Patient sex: M
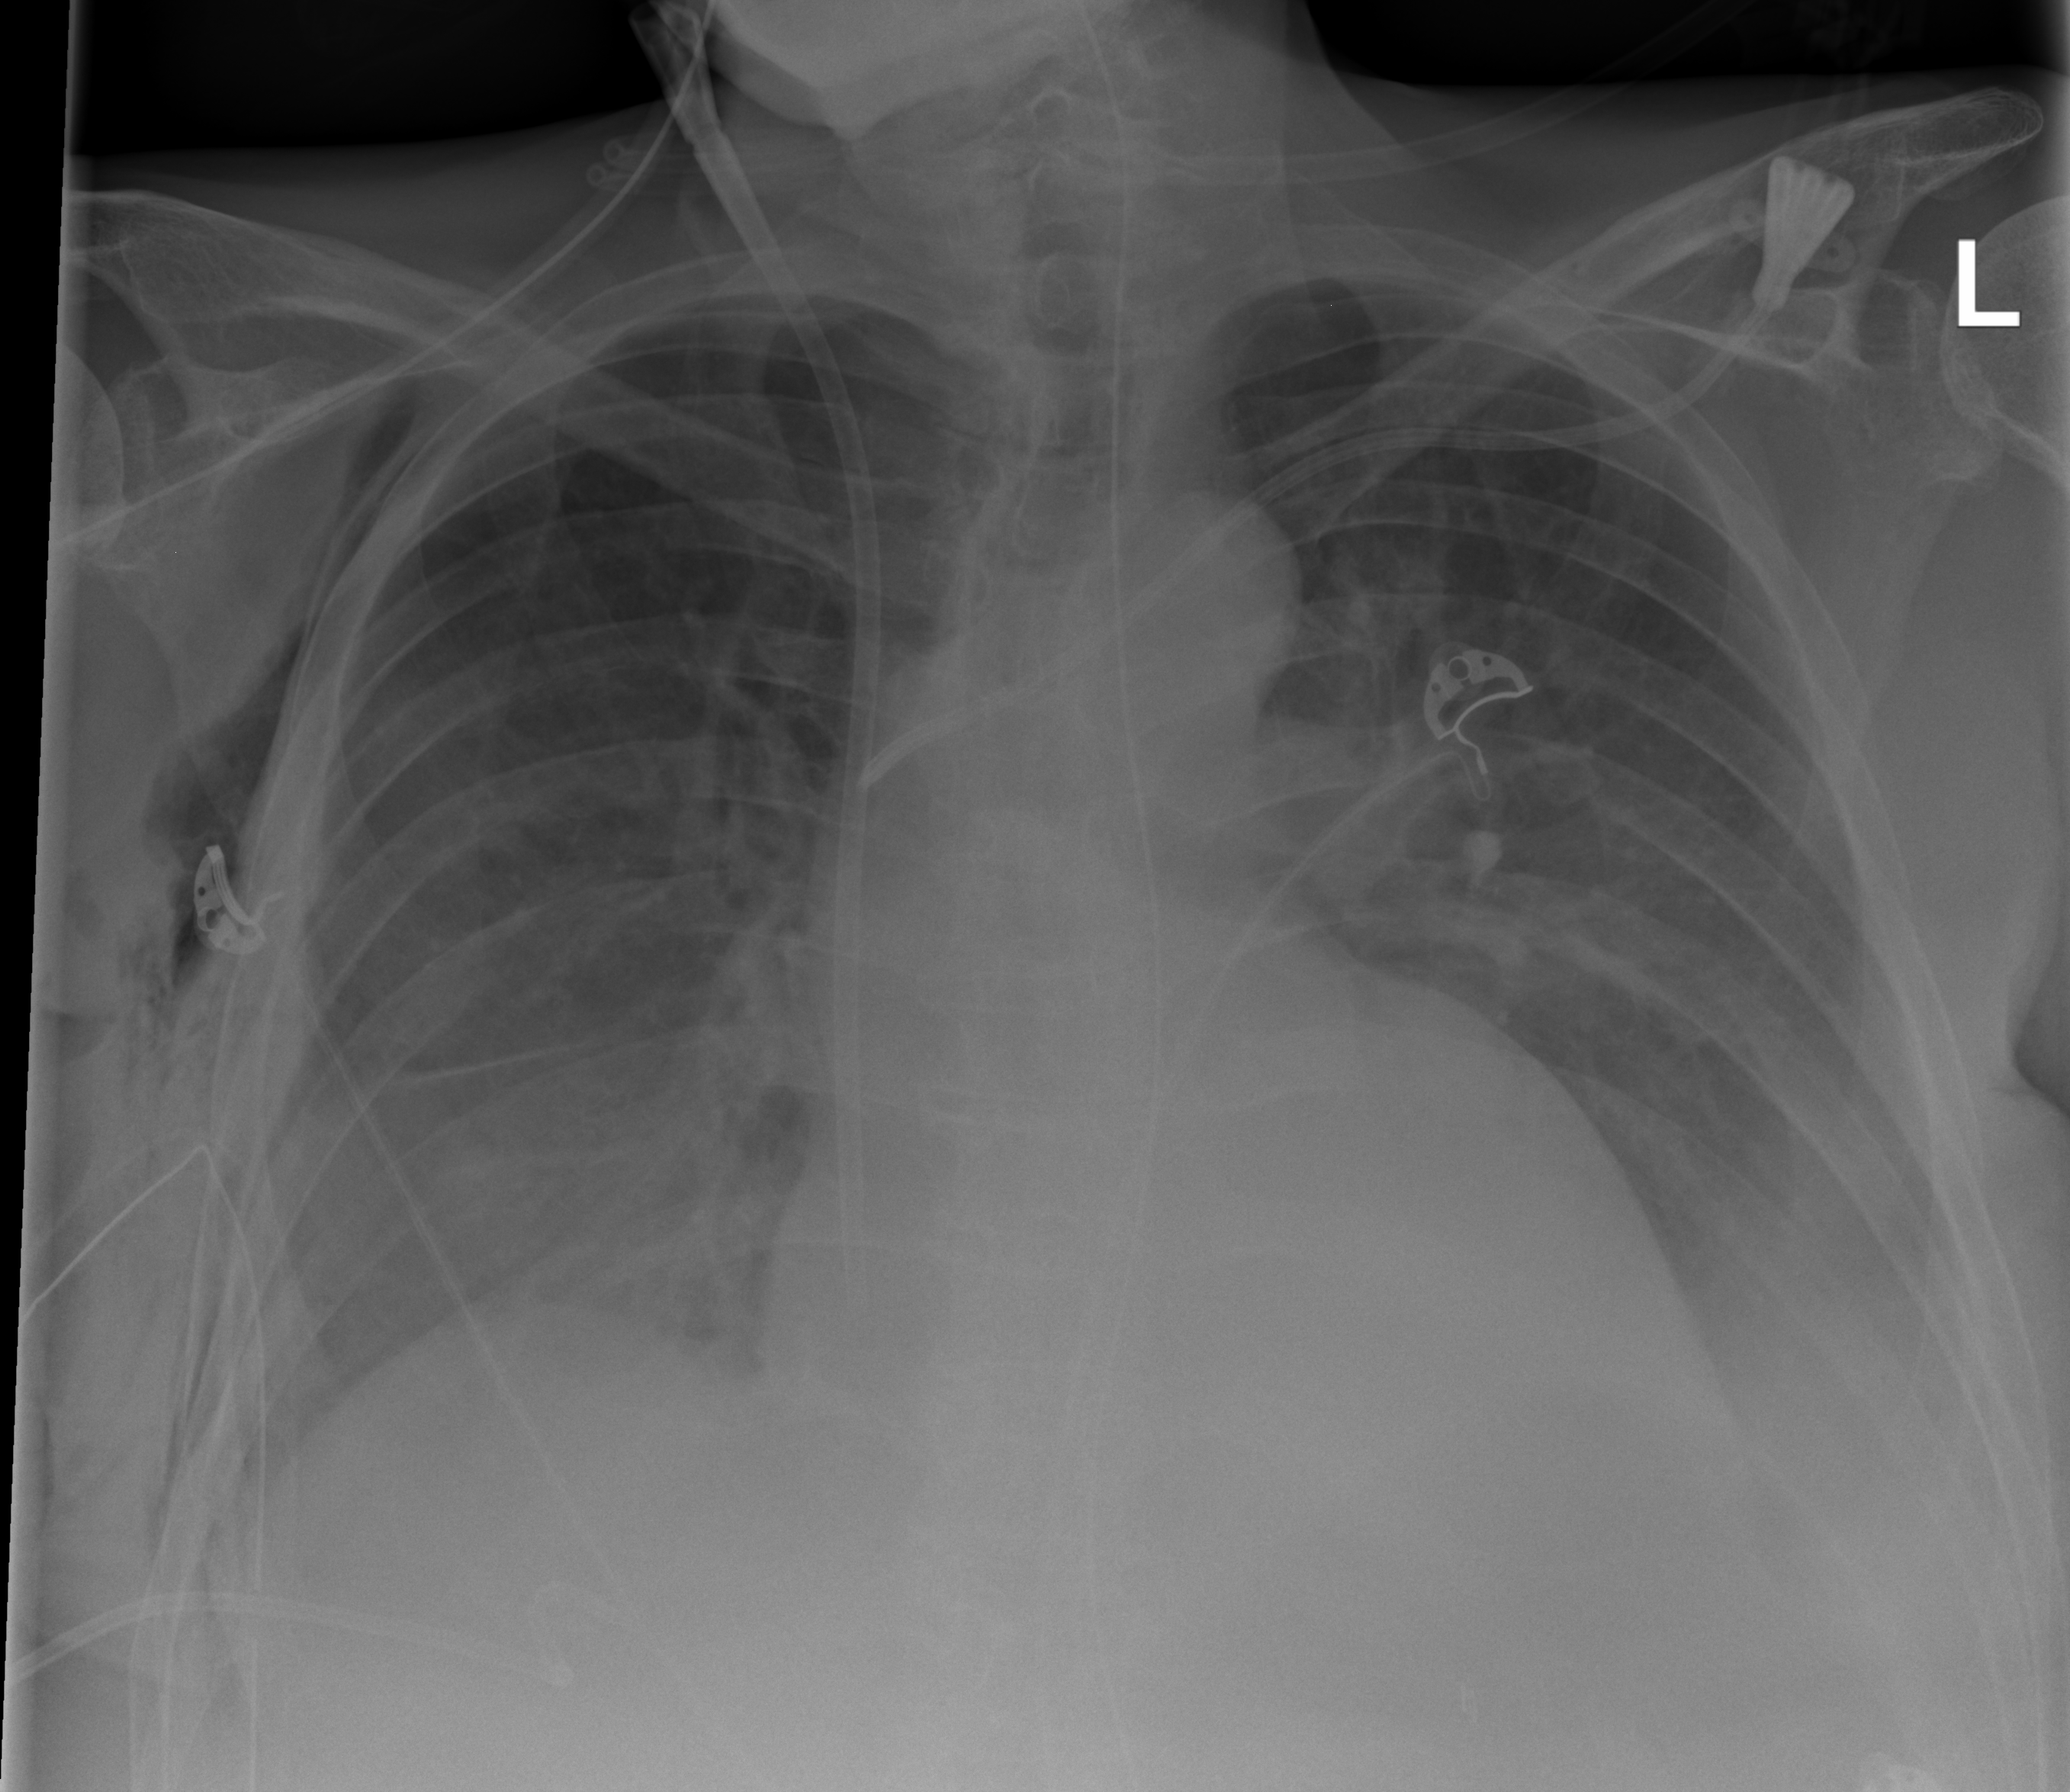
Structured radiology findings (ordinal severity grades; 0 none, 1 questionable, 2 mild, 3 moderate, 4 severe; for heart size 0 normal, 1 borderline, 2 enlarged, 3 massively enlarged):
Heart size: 2
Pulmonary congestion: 1
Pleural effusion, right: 2
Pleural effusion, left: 2
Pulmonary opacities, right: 0
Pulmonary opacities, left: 0
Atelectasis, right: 2
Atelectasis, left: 2